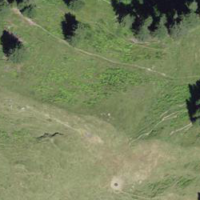
EUNIS habitat code: 44
Species observed at this site:
Arnica montana